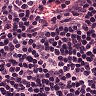
Metastatic tissue present: no